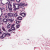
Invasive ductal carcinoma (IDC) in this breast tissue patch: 0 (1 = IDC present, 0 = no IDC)